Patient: sex M, age 66
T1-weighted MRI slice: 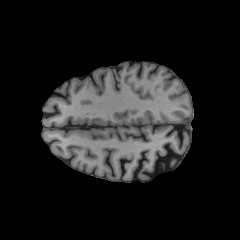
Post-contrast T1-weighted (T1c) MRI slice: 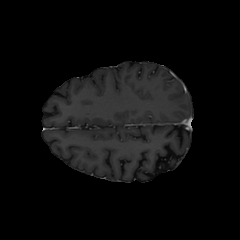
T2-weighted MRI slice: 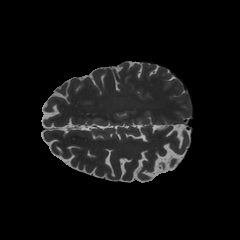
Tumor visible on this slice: no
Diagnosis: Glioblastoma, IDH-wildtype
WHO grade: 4